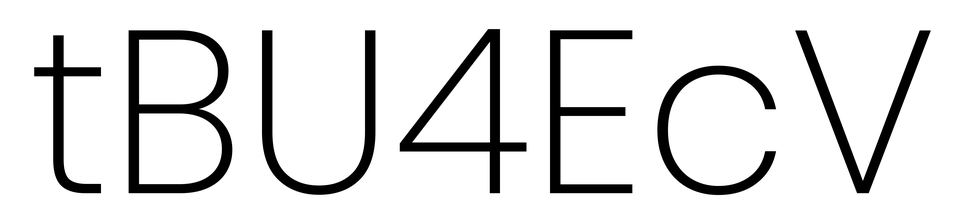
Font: Poppins-ExtraLight